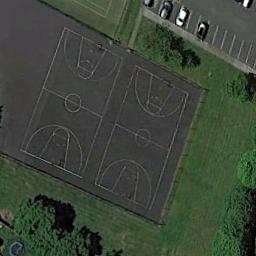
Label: basketball_court